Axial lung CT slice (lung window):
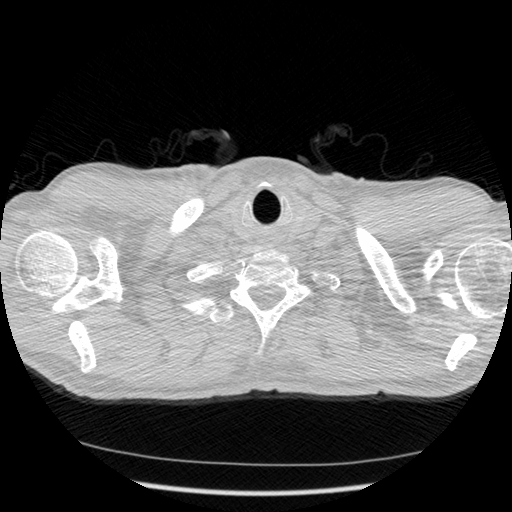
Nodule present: no